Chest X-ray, AP view. Patient: 26 years old, sex M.
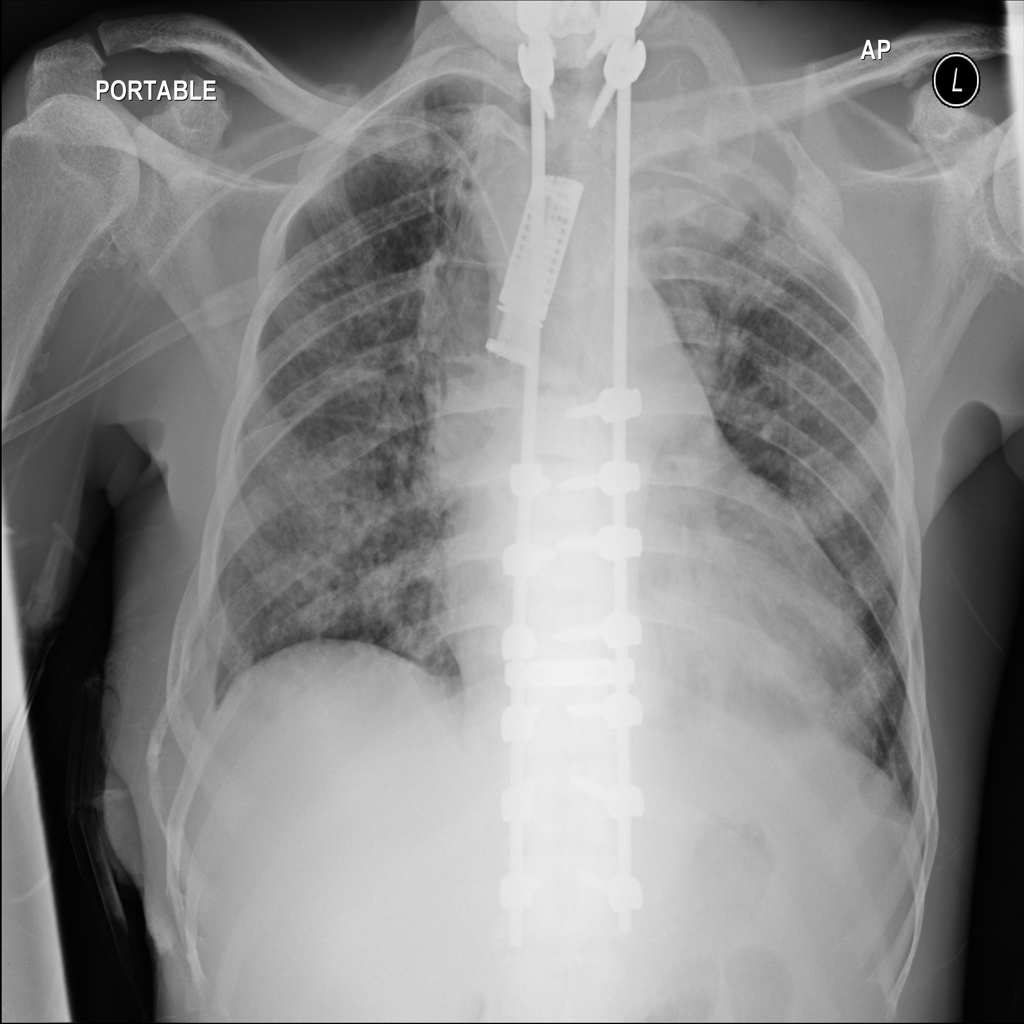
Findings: No Finding